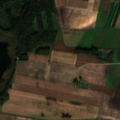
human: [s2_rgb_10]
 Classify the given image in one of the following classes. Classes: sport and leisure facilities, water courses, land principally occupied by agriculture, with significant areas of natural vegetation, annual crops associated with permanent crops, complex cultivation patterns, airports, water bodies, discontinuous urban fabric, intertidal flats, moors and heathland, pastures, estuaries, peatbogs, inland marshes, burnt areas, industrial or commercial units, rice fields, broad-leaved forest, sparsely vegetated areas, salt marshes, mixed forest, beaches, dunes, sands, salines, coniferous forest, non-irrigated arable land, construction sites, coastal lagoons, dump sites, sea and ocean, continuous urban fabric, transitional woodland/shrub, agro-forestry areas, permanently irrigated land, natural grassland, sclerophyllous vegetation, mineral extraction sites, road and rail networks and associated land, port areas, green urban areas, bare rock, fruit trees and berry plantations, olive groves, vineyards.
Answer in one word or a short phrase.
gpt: non-irrigated arable land, pastures, complex cultivation patterns, mixed forest, water bodies